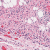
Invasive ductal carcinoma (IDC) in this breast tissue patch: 1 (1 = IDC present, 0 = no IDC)